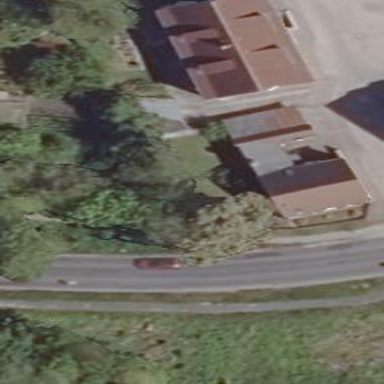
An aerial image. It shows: Simple and straightforward house.